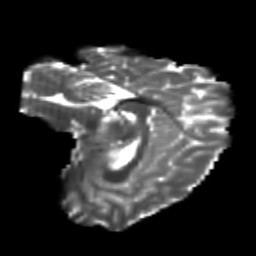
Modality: T2w
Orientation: sagittal
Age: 22
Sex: male
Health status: healthy
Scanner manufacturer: philips
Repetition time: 7.519 s
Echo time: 0.08821 s